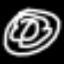
Label: donut